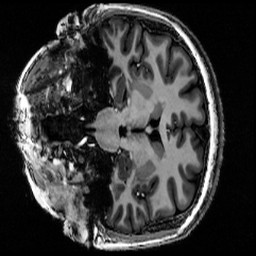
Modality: T1w
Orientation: coronal
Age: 21
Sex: female